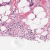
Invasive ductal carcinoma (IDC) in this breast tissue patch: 0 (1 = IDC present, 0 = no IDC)